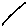
Label: line